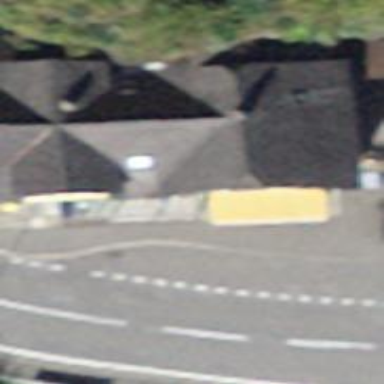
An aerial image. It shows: Convenience shop.